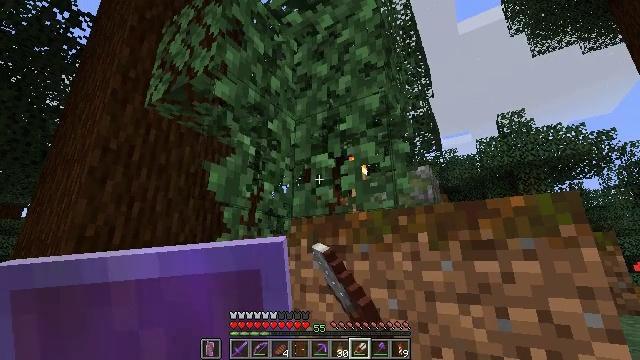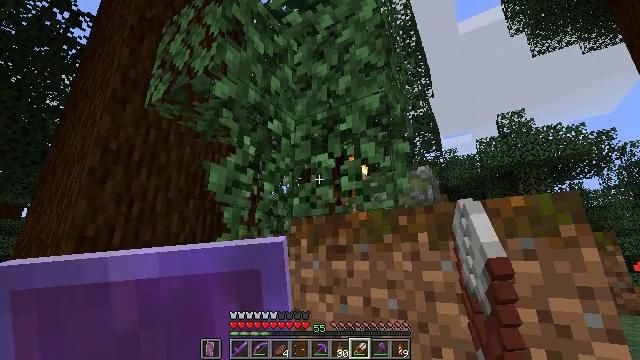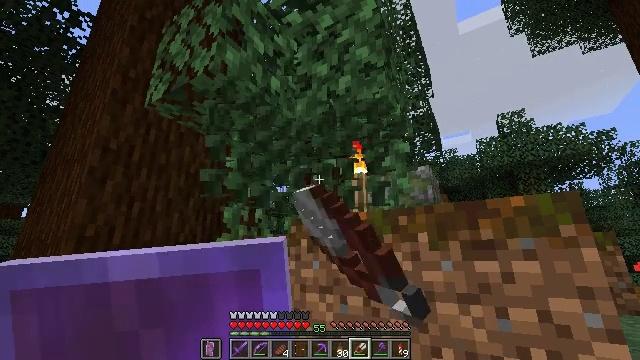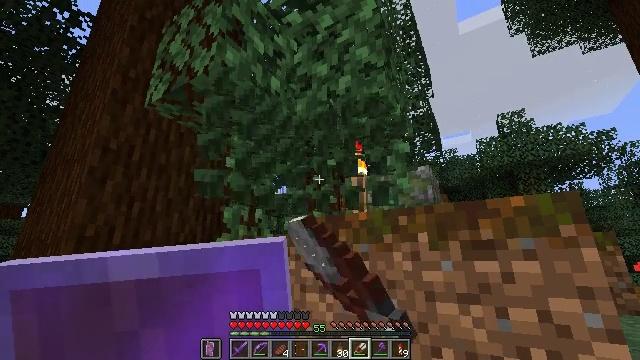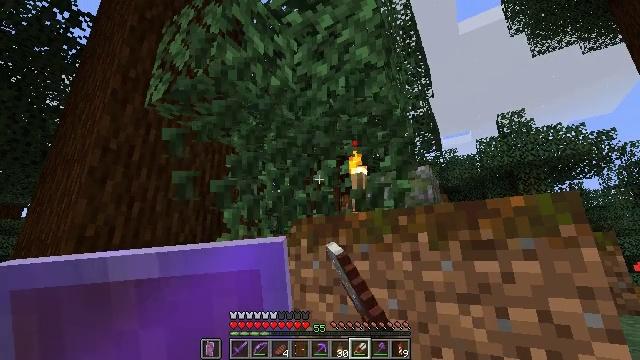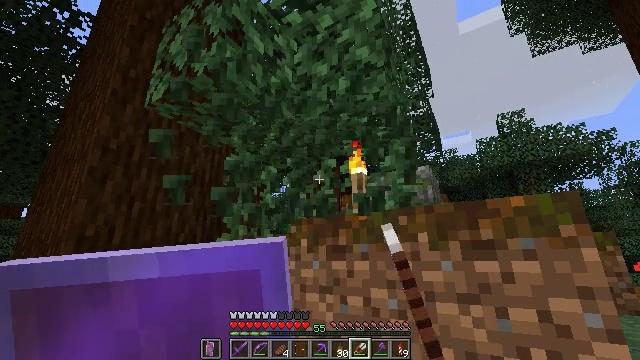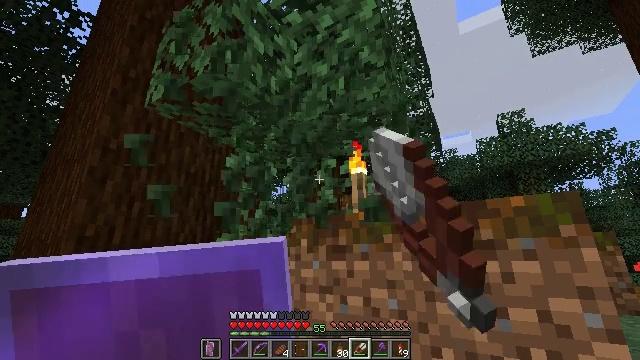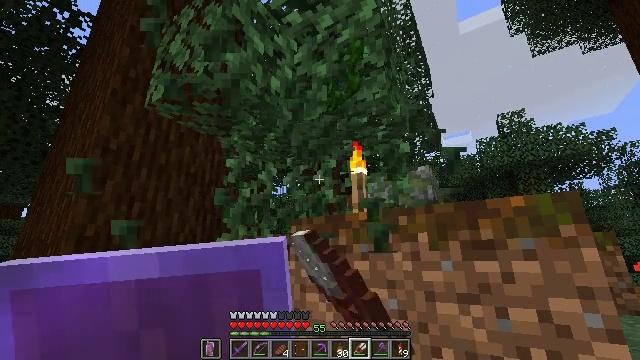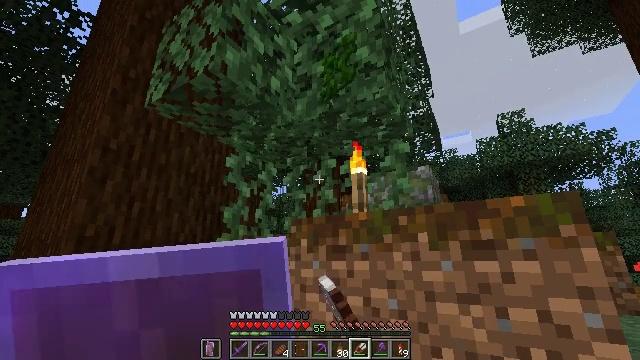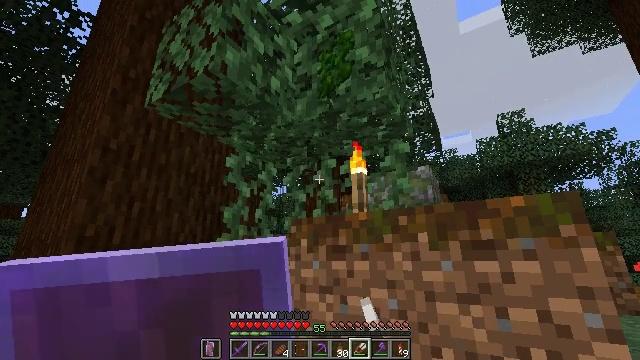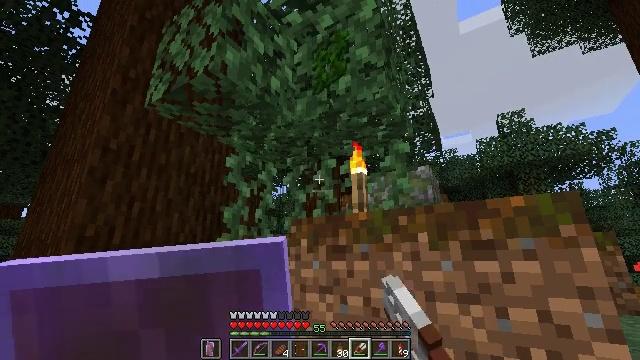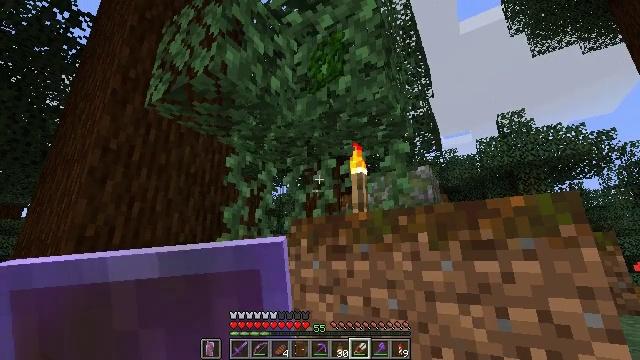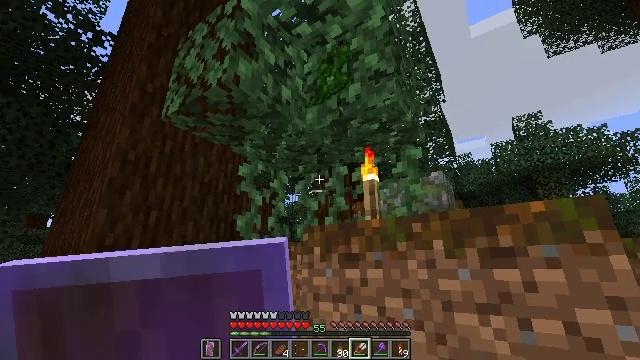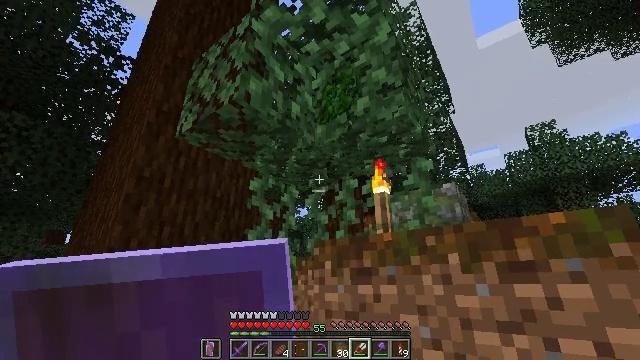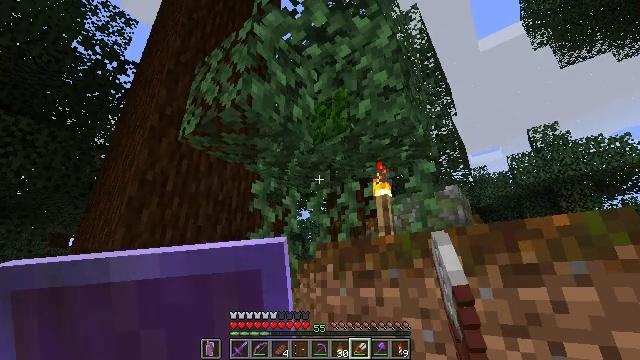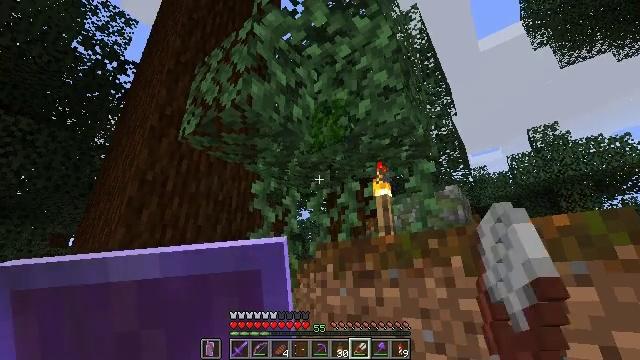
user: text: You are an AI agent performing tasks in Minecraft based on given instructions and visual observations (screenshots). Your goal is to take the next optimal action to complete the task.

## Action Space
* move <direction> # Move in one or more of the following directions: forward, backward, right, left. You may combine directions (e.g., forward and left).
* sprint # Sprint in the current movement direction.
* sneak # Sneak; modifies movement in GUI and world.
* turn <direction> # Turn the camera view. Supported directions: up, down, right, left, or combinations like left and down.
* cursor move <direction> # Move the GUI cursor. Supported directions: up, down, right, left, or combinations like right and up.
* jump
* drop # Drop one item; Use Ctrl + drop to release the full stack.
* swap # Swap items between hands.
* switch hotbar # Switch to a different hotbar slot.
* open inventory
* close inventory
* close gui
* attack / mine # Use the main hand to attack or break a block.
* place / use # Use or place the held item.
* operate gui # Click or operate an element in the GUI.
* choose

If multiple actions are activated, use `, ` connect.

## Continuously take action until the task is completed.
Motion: motion action
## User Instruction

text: Break the vines.
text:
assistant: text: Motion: attack / mine
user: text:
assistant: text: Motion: attack / mine
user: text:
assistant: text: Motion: attack / mine
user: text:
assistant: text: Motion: attack / mine
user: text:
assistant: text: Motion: attack / mine
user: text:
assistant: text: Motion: attack / mine
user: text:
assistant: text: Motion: attack / mine
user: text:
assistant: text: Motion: attack / mine
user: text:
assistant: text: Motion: attack / mine
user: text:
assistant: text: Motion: no_op
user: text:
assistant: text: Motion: no_op
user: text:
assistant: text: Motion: turn left and up
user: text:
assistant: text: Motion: turn left and up
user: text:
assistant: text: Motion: no_op
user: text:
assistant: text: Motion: no_op
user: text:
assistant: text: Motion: move left
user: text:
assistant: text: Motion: move left
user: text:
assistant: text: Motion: move left, turn down
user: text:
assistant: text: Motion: move left, turn right and down
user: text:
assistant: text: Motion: turn right and down
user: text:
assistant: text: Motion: move forward
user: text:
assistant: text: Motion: move forward
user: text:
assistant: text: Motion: move forward
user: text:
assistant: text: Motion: move forward
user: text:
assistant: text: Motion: move forward and move left
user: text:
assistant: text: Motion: move forward and move left
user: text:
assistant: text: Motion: move left
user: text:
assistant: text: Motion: move left, turn right and down
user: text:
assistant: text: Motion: move left, turn right and down
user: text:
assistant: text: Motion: turn right and down